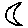
Label: moon